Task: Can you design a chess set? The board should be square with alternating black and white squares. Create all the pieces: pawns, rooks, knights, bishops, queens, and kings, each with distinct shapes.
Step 1757:
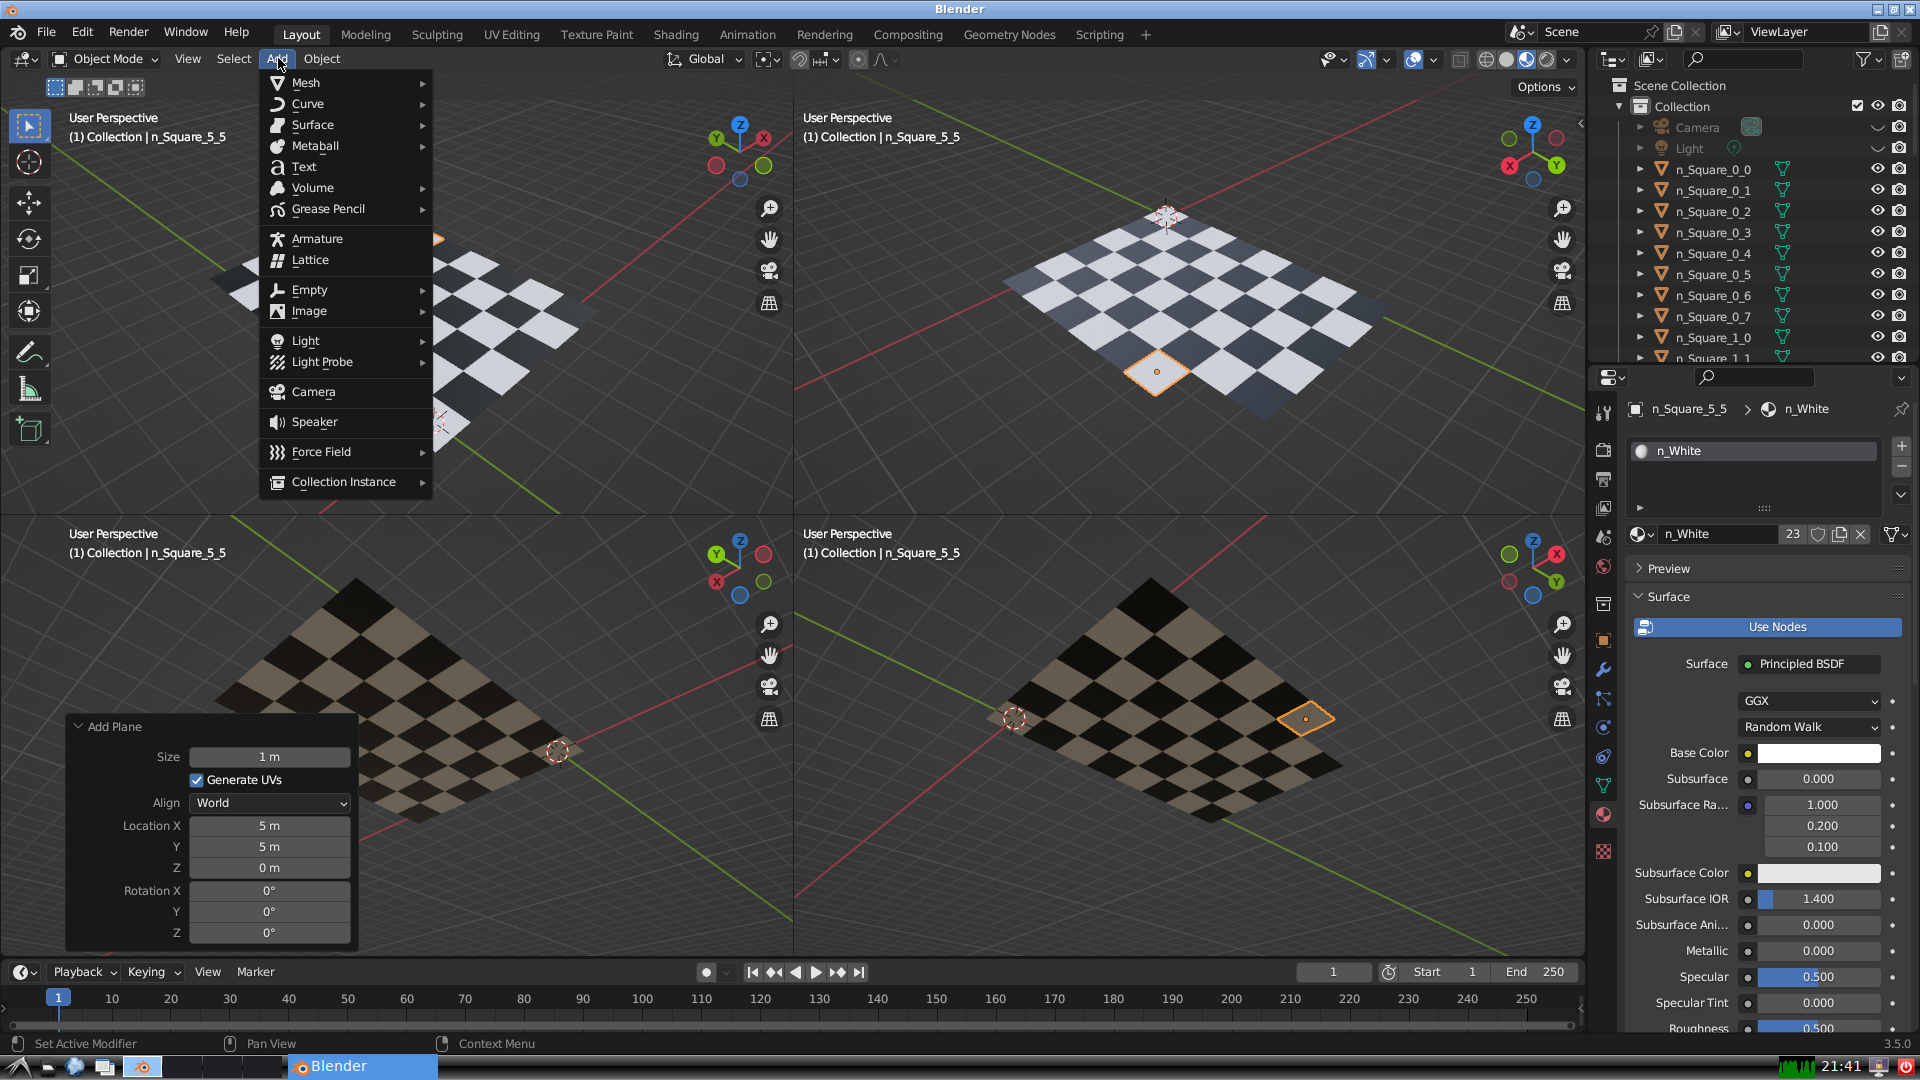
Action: {"mouse_move": [304, 82]}